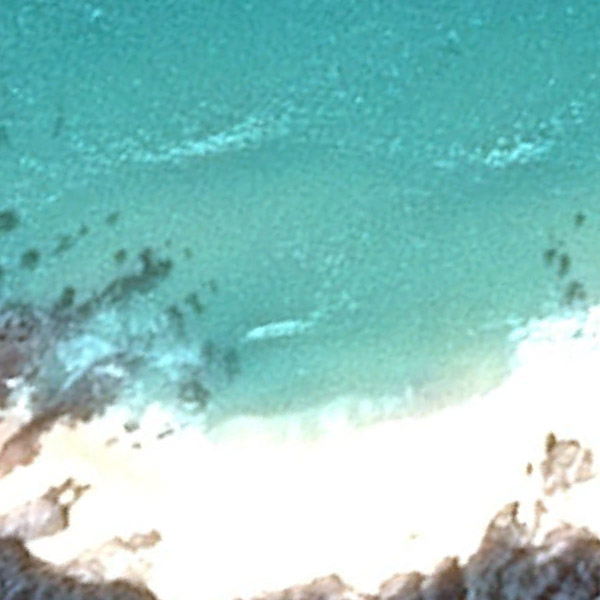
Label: Beach